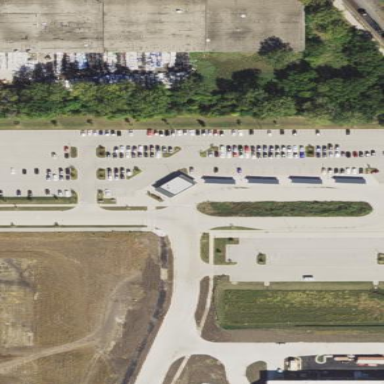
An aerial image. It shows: Parking area with surface parking. It includes park and ride facilities.